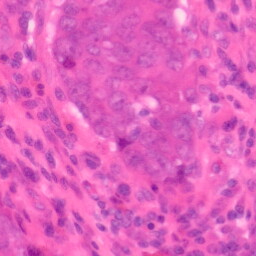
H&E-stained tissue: Colon